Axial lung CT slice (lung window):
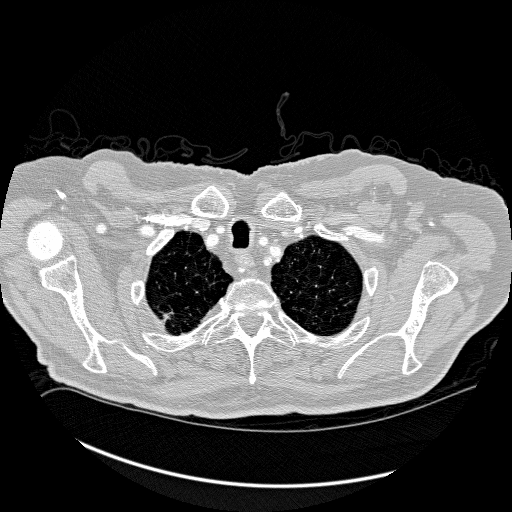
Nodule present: no